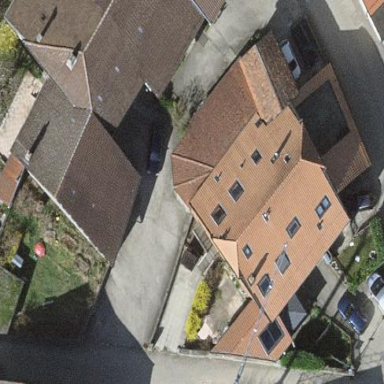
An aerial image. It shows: Simple and straightforward house.